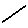
Label: line